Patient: sex F, age 73
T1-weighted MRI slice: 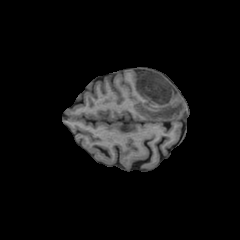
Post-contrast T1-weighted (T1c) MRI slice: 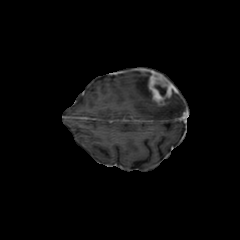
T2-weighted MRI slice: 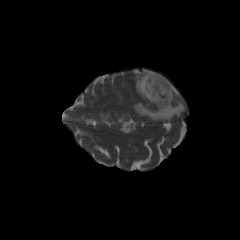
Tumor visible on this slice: yes
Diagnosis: Glioblastoma, IDH-wildtype
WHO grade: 4